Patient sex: M
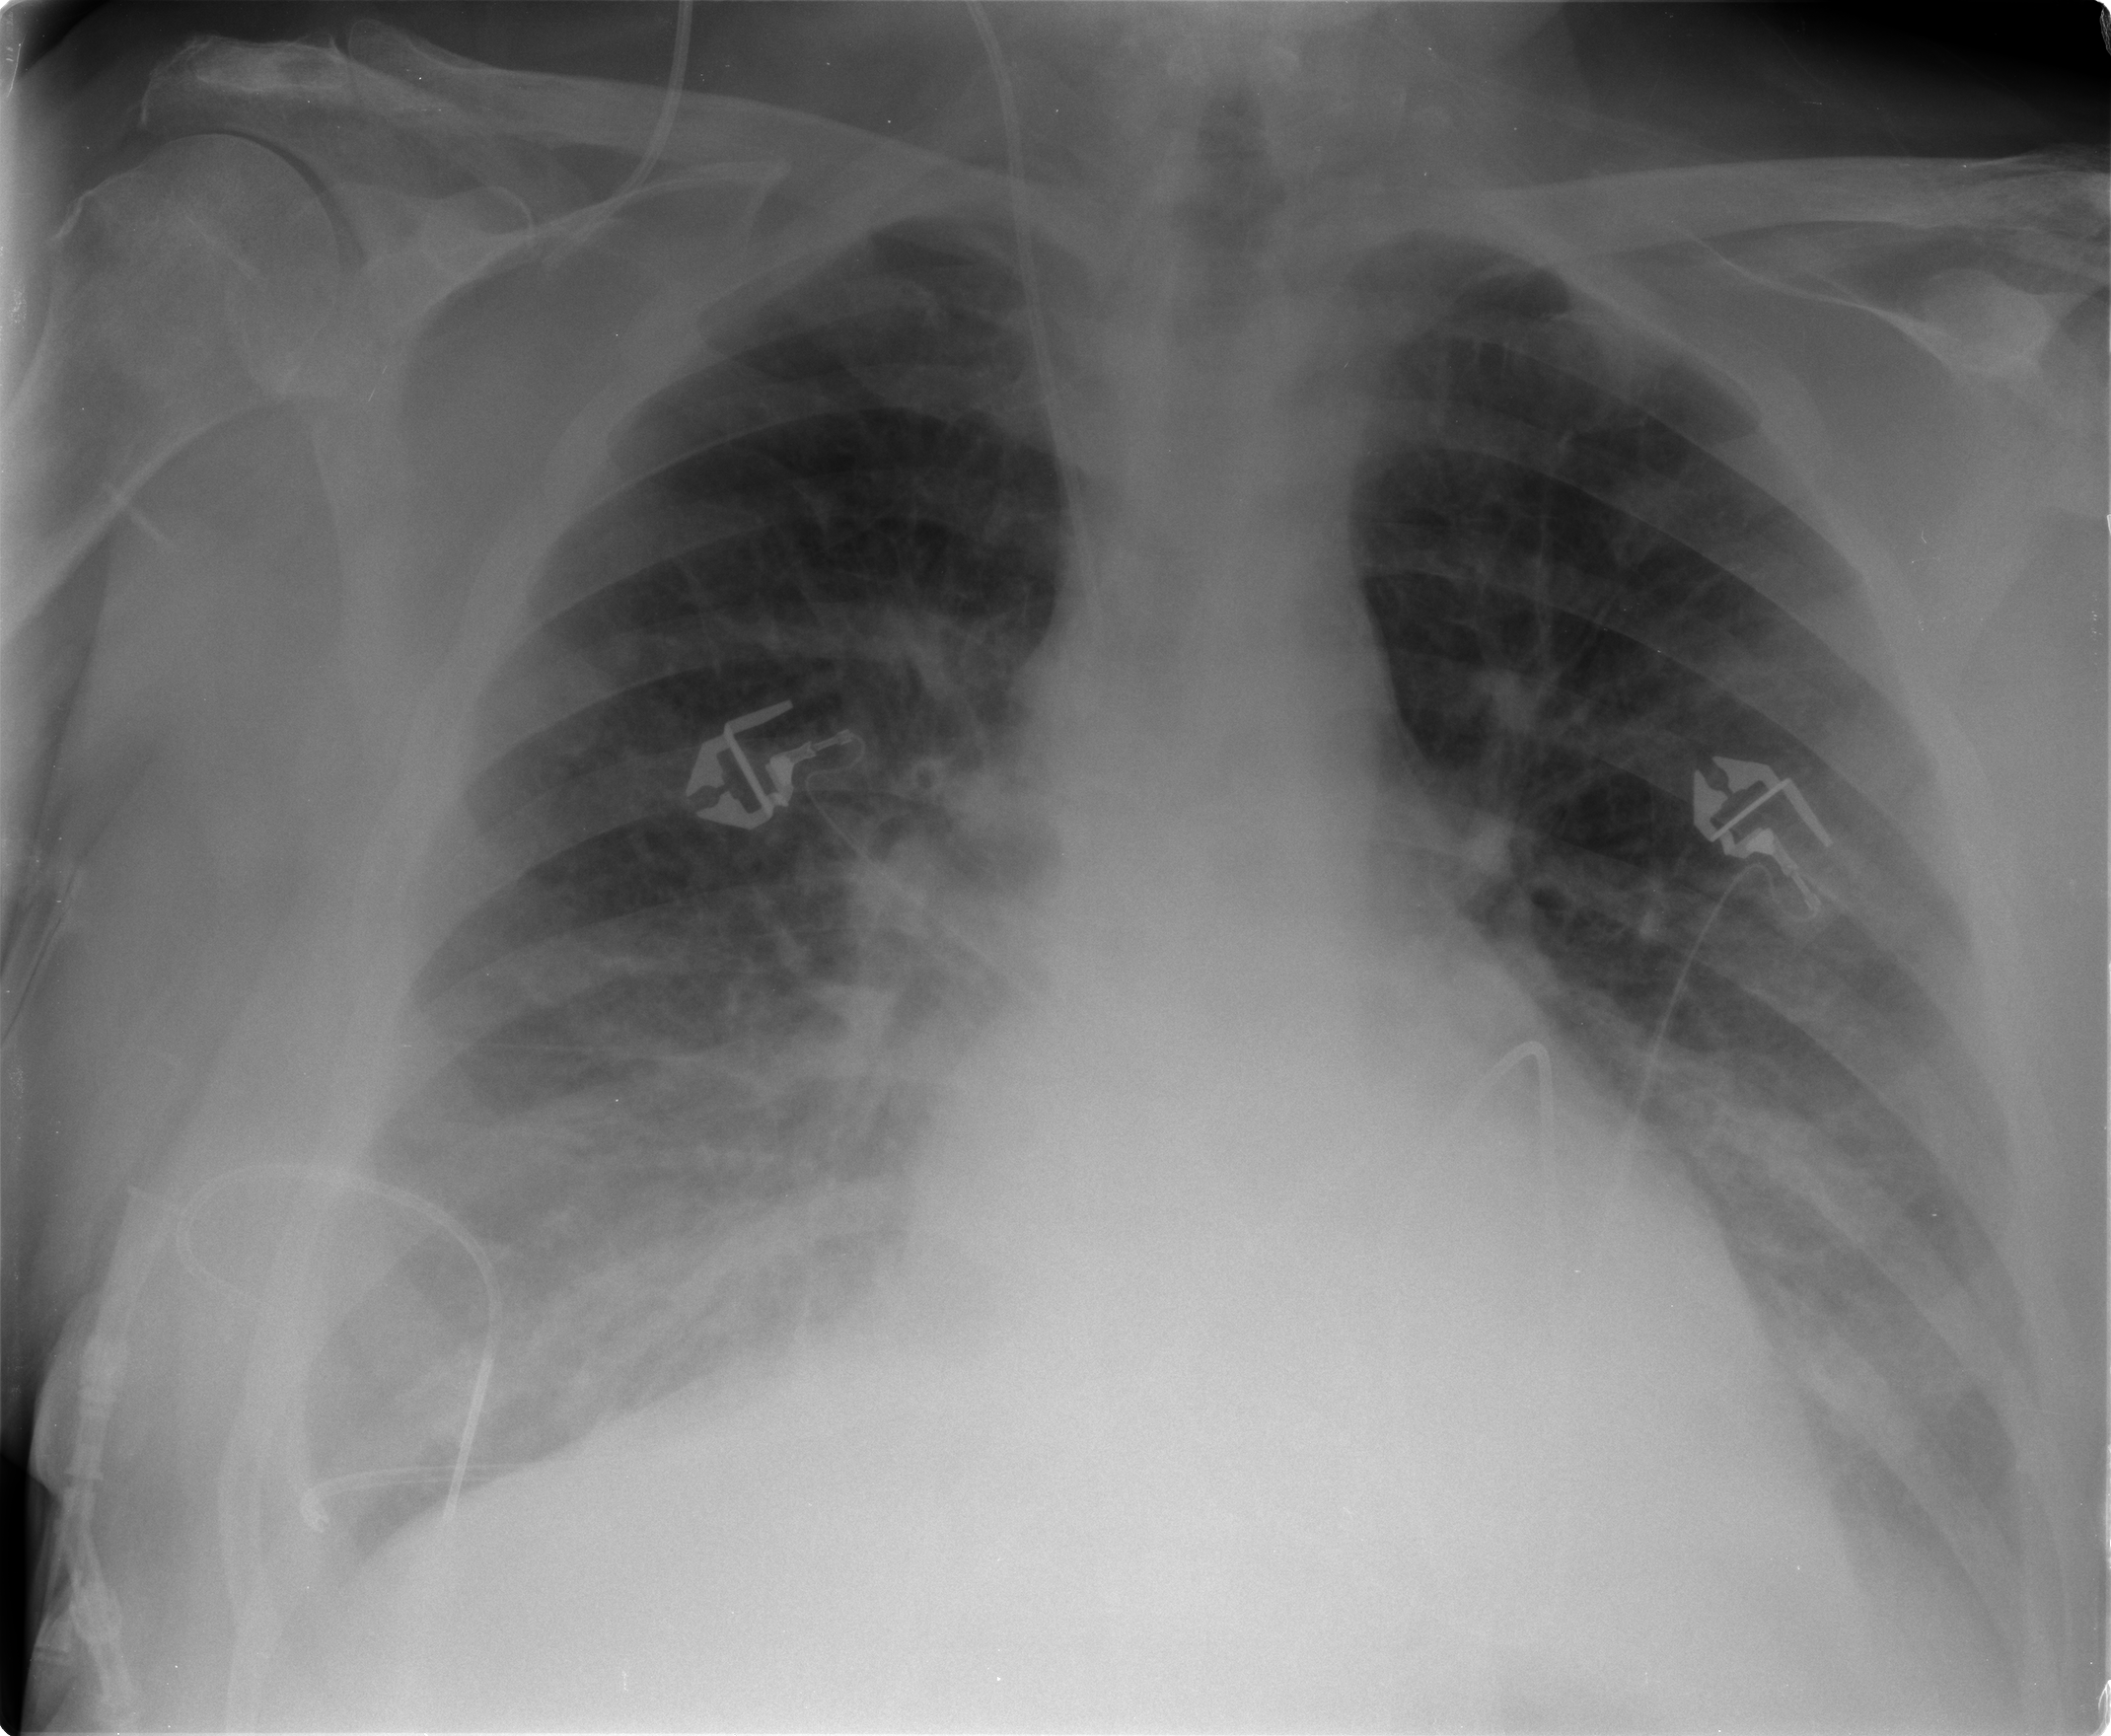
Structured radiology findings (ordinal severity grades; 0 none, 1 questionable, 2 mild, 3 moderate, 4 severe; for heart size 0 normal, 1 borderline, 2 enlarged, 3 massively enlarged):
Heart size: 2
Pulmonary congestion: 2
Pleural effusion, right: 1
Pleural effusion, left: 1
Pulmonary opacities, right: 0
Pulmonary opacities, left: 0
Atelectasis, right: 1
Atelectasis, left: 0